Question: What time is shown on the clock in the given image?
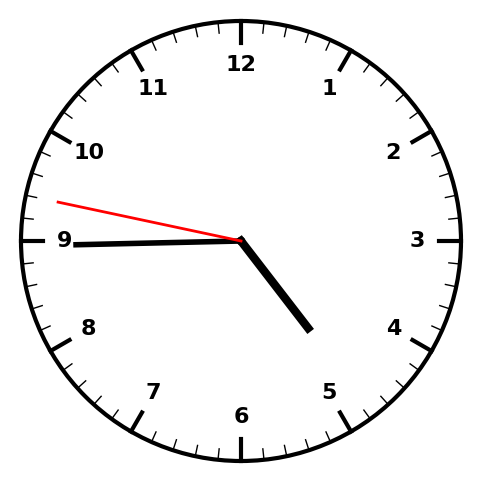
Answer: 04:44:47